Question: I need your help. I am trying to move my view in x position. When I use a normal UIView Animation for this, the view will be moved from one x to the other x position.
But my intention is that the view is moved from the old x to the new x but not points by points. Instead it should go each 20 points oder something like this. You understand me?
This image should help you understand me:

I appreciate any tips and clues
Best regards from Germany,
Chris
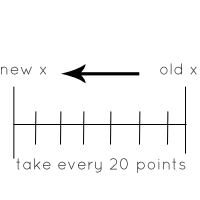
Answer: What about chaining animations?
You create an animation that reduces the x of the frame by 20:
'''
CGRect frame = myView.frame;
frame.origin.x = frame.origin.x - 20.0;
myView.frame = frame;
'''
Create an animation with this, chain it in the completion block until x is the final point. Use a delay between the animations.